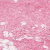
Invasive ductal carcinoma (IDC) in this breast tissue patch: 0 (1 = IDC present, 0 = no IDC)